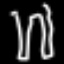
Label: pants